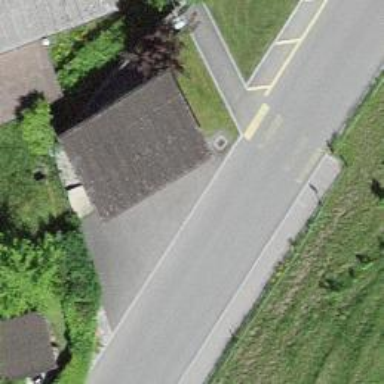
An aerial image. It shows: Garage building.